Question: I want to implement 'Horizontal ScrollView' with some features of Gallery,

In Gallery the scroll made at some distance it arrange in pair, i.e If we have three images shown in screen, clicking last image will arrange at center.
How would I implement 'HorizontalSCrollView' as mentioned?
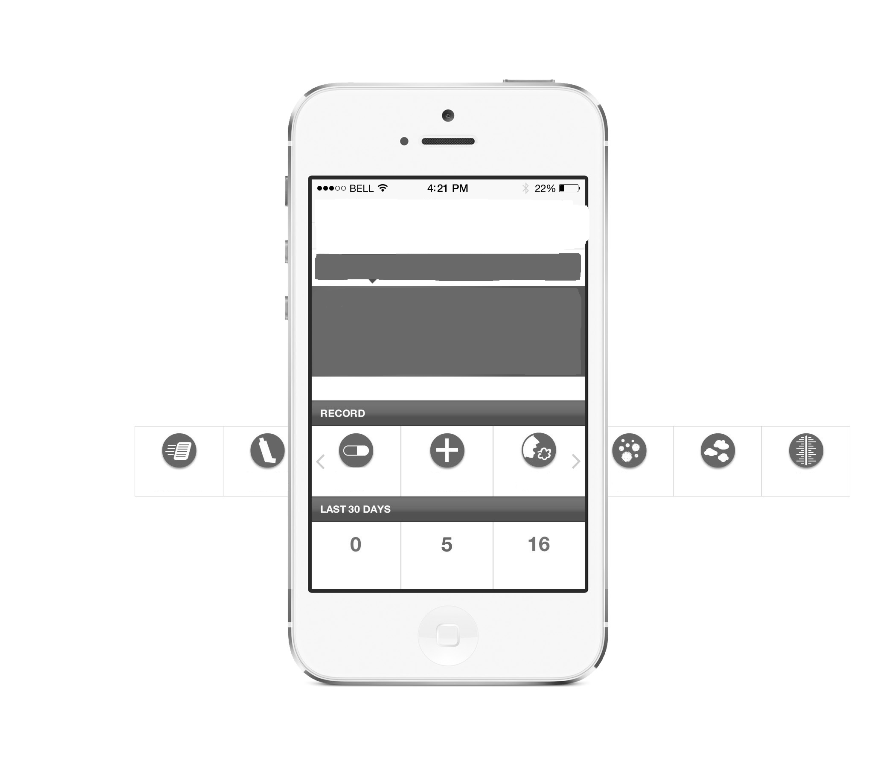
Answer: Try this code:
> '''
<RelativeLayout xmlns:android="http://schemas.android.com/apk/res/android"
xmlns:tools="http://schemas.android.com/tools"
android:layout_width="fill_parent"
android:layout_height="100dip"
tools:context=".MainActivity" >
<HorizontalScrollView
android:id="@+id/hsv"
android:layout_width="fill_parent"
android:layout_height="wrap_content"
android:layout_alignParentTop="true"
android:fillViewport="true"
android:measureAllChildren="false"
android:scrollbars="none" >
<LinearLayout
android:id="@+id/innerLay"
android:layout_width="wrap_content"
android:layout_height="wrap_content"
android:gravity="center_vertical"
android:orientation="horizontal" >
<LinearLayout
android:id="@+id/asthma_action_plan"
android:layout_width="wrap_content"
android:layout_height="wrap_content"
android:gravity="center"
android:orientation="vertical" >
<RelativeLayout
android:layout_width="fill_parent"
android:layout_height="match_parent" >
<ImageView
android:layout_width="wrap_content"
android:layout_height="wrap_content"
android:src="@drawable/action_plan" />
<TextView
android:layout_width="0.2dp"
android:layout_height="fill_parent"
android:layout_alignParentRight="true"
android:background="@drawable/ln" />
</RelativeLayout>
</LinearLayout>
<LinearLayout
android:id="@+id/controlled_medication"
android:layout_width="wrap_content"
android:layout_height="wrap_content"
android:gravity="center"
android:orientation="vertical" >
<RelativeLayout
android:layout_width="fill_parent"
android:layout_height="match_parent" >
<ImageView
android:layout_width="wrap_content"
android:layout_height="wrap_content"
android:src="@drawable/controlled" />
<TextView
android:layout_width="0.2dp"
android:layout_height="fill_parent"
android:layout_alignParentRight="true"
android:background="@drawable/ln" />
</RelativeLayout>
</LinearLayout>
<LinearLayout
android:id="@+id/as_needed_medication"
android:layout_width="wrap_content"
android:layout_height="wrap_content"
android:gravity="center"
android:orientation="vertical" >
<RelativeLayout
android:layout_width="fill_parent"
android:layout_height="match_parent"
android:orientation="horizontal" >
<ImageView
android:layout_width="wrap_content"
android:layout_height="wrap_content"
android:src="@drawable/as_needed" />
<TextView
android:layout_width="0.2dp"
android:layout_height="fill_parent"
android:layout_alignParentRight="true"
android:background="@drawable/ln" />
</RelativeLayout>
</LinearLayout>
<LinearLayout
android:id="@+id/rescue_medication"
android:layout_width="wrap_content"
android:layout_height="wrap_content"
android:gravity="center"
android:orientation="vertical" >
<RelativeLayout
android:layout_width="fill_parent"
android:layout_height="match_parent" >
<ImageView
android:layout_width="wrap_content"
android:layout_height="wrap_content"
android:src="@drawable/rescue" />
<TextView
android:layout_width="0.2dp"
android:layout_height="fill_parent"
android:layout_alignParentRight="true"
android:background="@drawable/ln" />
</RelativeLayout>
</LinearLayout>
<LinearLayout
android:id="@+id/your_symptoms"
android:layout_width="wrap_content"
android:layout_height="wrap_content"
android:gravity="center"
android:orientation="vertical" >
<RelativeLayout
android:layout_width="fill_parent"
android:layout_height="match_parent" >
<ImageView
android:layout_width="wrap_content"
android:layout_height="wrap_content"
android:src="@drawable/symptoms" />
<TextView
android:layout_width="0.2dp"
android:layout_height="fill_parent"
android:layout_alignParentRight="true"
android:background="@drawable/ln" />
</RelativeLayout>
</LinearLayout>
<LinearLayout
android:id="@+id/your_triggers"
android:layout_width="wrap_content"
android:layout_height="wrap_content"
android:gravity="center"
android:orientation="vertical" >
<RelativeLayout
android:layout_width="fill_parent"
android:layout_height="match_parent" >
<ImageView
android:layout_width="wrap_content"
android:layout_height="wrap_content"
android:src="@drawable/triggers" />
<TextView
android:layout_width="0.2dp"
android:layout_height="fill_parent"
android:layout_alignParentRight="true"
android:background="@drawable/ln" />
</RelativeLayout>
</LinearLayout>
<LinearLayout
android:id="@+id/wheeze_rate"
android:layout_width="wrap_content"
android:layout_height="wrap_content"
android:gravity="center"
android:orientation="vertical" >
<RelativeLayout
android:layout_width="fill_parent"
android:layout_height="match_parent" >
<ImageView
android:layout_width="wrap_content"
android:layout_height="wrap_content"
android:src="@drawable/wheeze_rate" />
<TextView
android:layout_width="0.2dp"
android:layout_height="fill_parent"
android:layout_alignParentRight="true"
android:background="@drawable/ln" />
</RelativeLayout>
</LinearLayout>
<LinearLayout
android:id="@+id/peak_flow"
android:layout_width="wrap_content"
android:layout_height="wrap_content"
android:gravity="center"
android:orientation="vertical" >
<RelativeLayout
android:layout_width="fill_parent"
android:layout_height="match_parent" >
<ImageView
android:layout_width="wrap_content"
android:layout_height="wrap_content"
android:src="@drawable/peak_flow" />
<TextView
android:layout_width="0.2dp"
android:layout_height="fill_parent"
android:layout_alignParentRight="true"
android:background="@drawable/ln" />
</RelativeLayout>
</LinearLayout>
</LinearLayout>
</HorizontalScrollView>
<TextView
android:layout_width="fill_parent"
android:layout_height="0.2dp"
android:layout_alignParentRight="true"
android:layout_below="@+id/hsv"
android:background="@drawable/ln" />
<LinearLayout
android:id="@+id/prev"
android:layout_width="wrap_content"
android:layout_height="fill_parent"
android:layout_alignParentLeft="true"
android:layout_centerVertical="true"
android:paddingLeft="5dip"
android:paddingRight="5dip"
android:descendantFocusability="blocksDescendants" >
<ImageView
android:layout_width="wrap_content"
android:layout_height="wrap_content"
android:layout_gravity="center_vertical"
android:src="@drawable/prev_arrow" />
</LinearLayout>
<LinearLayout
android:id="@+id/next"
android:layout_width="wrap_content"
android:layout_height="fill_parent"
android:layout_alignParentRight="true"
android:layout_centerVertical="true"
android:paddingLeft="5dip"
android:paddingRight="5dip"
android:descendantFocusability="blocksDescendants" >
<ImageView
android:layout_width="wrap_content"
android:layout_height="wrap_content"
android:layout_gravity="center_vertical"
android:src="@drawable/next_arrow" />
</LinearLayout>
</RelativeLayout>
'''
> '''
<?xml version="1.0" encoding="utf-8"?>
<LinearLayout xmlns:android="http://schemas.android.com/apk/res/android"
android:layout_width="match_parent"
android:layout_height="match_parent"
android:orientation="vertical" >
<ImageView
android:id="@+id/imageView1"
android:layout_width="fill_parent"
android:layout_height="100dp"
android:src="@drawable/ic_launcher" />
</LinearLayout>
'''
'''
import java.util.ArrayList;
import android.app.Activity;
import android.graphics.Rect;
import android.os.Bundle;
import android.os.Handler;
import android.view.Display;
import android.view.GestureDetector;
import android.view.GestureDetector.SimpleOnGestureListener;
import android.view.MotionEvent;
import android.view.View;
import android.view.View.OnTouchListener;
import android.widget.HorizontalScrollView;
import android.widget.LinearLayout;
import android.widget.LinearLayout.LayoutParams;
public class MainActivity extends Activity {
LinearLayout asthmaActionPlan, controlledMedication, asNeededMedication,
rescueMedication, yourSymtoms, yourTriggers, wheezeRate, peakFlow;
LayoutParams params;
LinearLayout next, prev;
int viewWidth;
GestureDetector gestureDetector = null;
HorizontalScrollView horizontalScrollView;
ArrayList<LinearLayout> layouts;
int parentLeft, parentRight;
int mWidth;
int currPosition, prevPosition;
@Override
protected void onCreate(Bundle savedInstanceState) {
super.onCreate(savedInstanceState);
setContentView(R.layout.activity_main);
prev = (LinearLayout) findViewById(R.id.prev);
next = (LinearLayout) findViewById(R.id.next);
horizontalScrollView = (HorizontalScrollView) findViewById(R.id.hsv);
gestureDetector = new GestureDetector(new MyGestureDetector());
asthmaActionPlan = (LinearLayout) findViewById(R.id.asthma_action_plan);
controlledMedication = (LinearLayout) findViewById(R.id.controlled_medication);
asNeededMedication = (LinearLayout) findViewById(R.id.as_needed_medication);
rescueMedication = (LinearLayout) findViewById(R.id.rescue_medication);
yourSymtoms = (LinearLayout) findViewById(R.id.your_symptoms);
yourTriggers = (LinearLayout) findViewById(R.id.your_triggers);
wheezeRate = (LinearLayout) findViewById(R.id.wheeze_rate);
peakFlow = (LinearLayout) findViewById(R.id.peak_flow);
Display display = getWindowManager().getDefaultDisplay();
mWidth = display.getWidth(); // deprecated
viewWidth = mWidth / 3;
layouts = new ArrayList<LinearLayout>();
params = new LayoutParams(viewWidth, LayoutParams.WRAP_CONTENT);
asthmaActionPlan.setLayoutParams(params);
controlledMedication.setLayoutParams(params);
asNeededMedication.setLayoutParams(params);
rescueMedication.setLayoutParams(params);
yourSymtoms.setLayoutParams(params);
yourTriggers.setLayoutParams(params);
wheezeRate.setLayoutParams(params);
peakFlow.setLayoutParams(params);
layouts.add(asthmaActionPlan);
layouts.add(controlledMedication);
layouts.add(asNeededMedication);
layouts.add(rescueMedication);
layouts.add(yourSymtoms);
layouts.add(yourTriggers);
layouts.add(wheezeRate);
layouts.add(peakFlow);
next.setOnClickListener(new View.OnClickListener() {
@Override
public void onClick(View v) {
new Handler().postDelayed(new Runnable() {
public void run() {
horizontalScrollView.smoothScrollTo(
(int) horizontalScrollView.getScrollX()
+ viewWidth,
(int) horizontalScrollView.getScrollY());
}
}, 100L);
}
});
prev.setOnClickListener(new View.OnClickListener() {
@Override
public void onClick(View v) {
new Handler().postDelayed(new Runnable() {
public void run() {
horizontalScrollView.smoothScrollTo(
(int) horizontalScrollView.getScrollX()
- viewWidth,
(int) horizontalScrollView.getScrollY());
}
}, 100L);
}
});
horizontalScrollView.setOnTouchListener(new OnTouchListener() {
@Override
public boolean onTouch(View v, MotionEvent event) {
if (gestureDetector.onTouchEvent(event)) {
return true;
}
return false;
}
});
}
class MyGestureDetector extends SimpleOnGestureListener {
@Override
public boolean onFling(MotionEvent e1, MotionEvent e2, float velocityX,
float velocityY) {
if (e1.getX() < e2.getX()) {
currPosition = getVisibleViews("left");
} else {
currPosition = getVisibleViews("right");
}
horizontalScrollView.smoothScrollTo(layouts.get(currPosition)
.getLeft(), 0);
return true;
}
}
public int getVisibleViews(String direction) {
Rect hitRect = new Rect();
int position = 0;
int rightCounter = 0;
for (int i = 0; i < layouts.size(); i++) {
if (layouts.get(i).getLocalVisibleRect(hitRect)) {
if (direction.equals("left")) {
position = i;
break;
} else if (direction.equals("right")) {
rightCounter++;
position = i;
if (rightCounter == 2)
break;
}
}
}
return position;
}
}
'''
Let me know if any issue
enjoy...